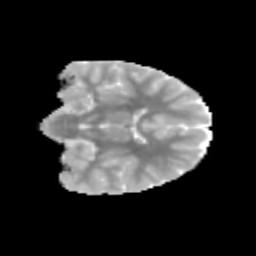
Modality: MD
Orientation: coronal
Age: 9
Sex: female
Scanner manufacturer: siemens
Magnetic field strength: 3 T
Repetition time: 3.8 s
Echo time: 0.07 s